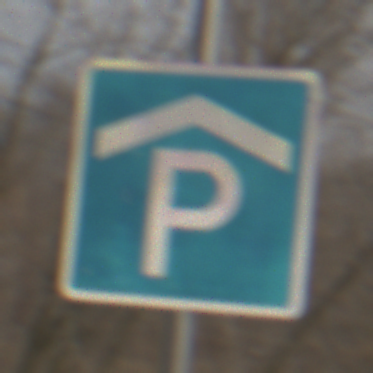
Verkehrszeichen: Parkhaus
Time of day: MorningAfternoon
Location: Outdoor (Nature)
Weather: PartlyCloudy
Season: Winter
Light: Natural